Question: I have problem with activation of graphical layout. I want to see what I have done in XML, but graphical layout doesn't show any thing.
Also in res/layout, I right clicked on each XML files then went to "Open with/Legacy android drawable editor". Still nothing!
How can I activate it?
Thanks

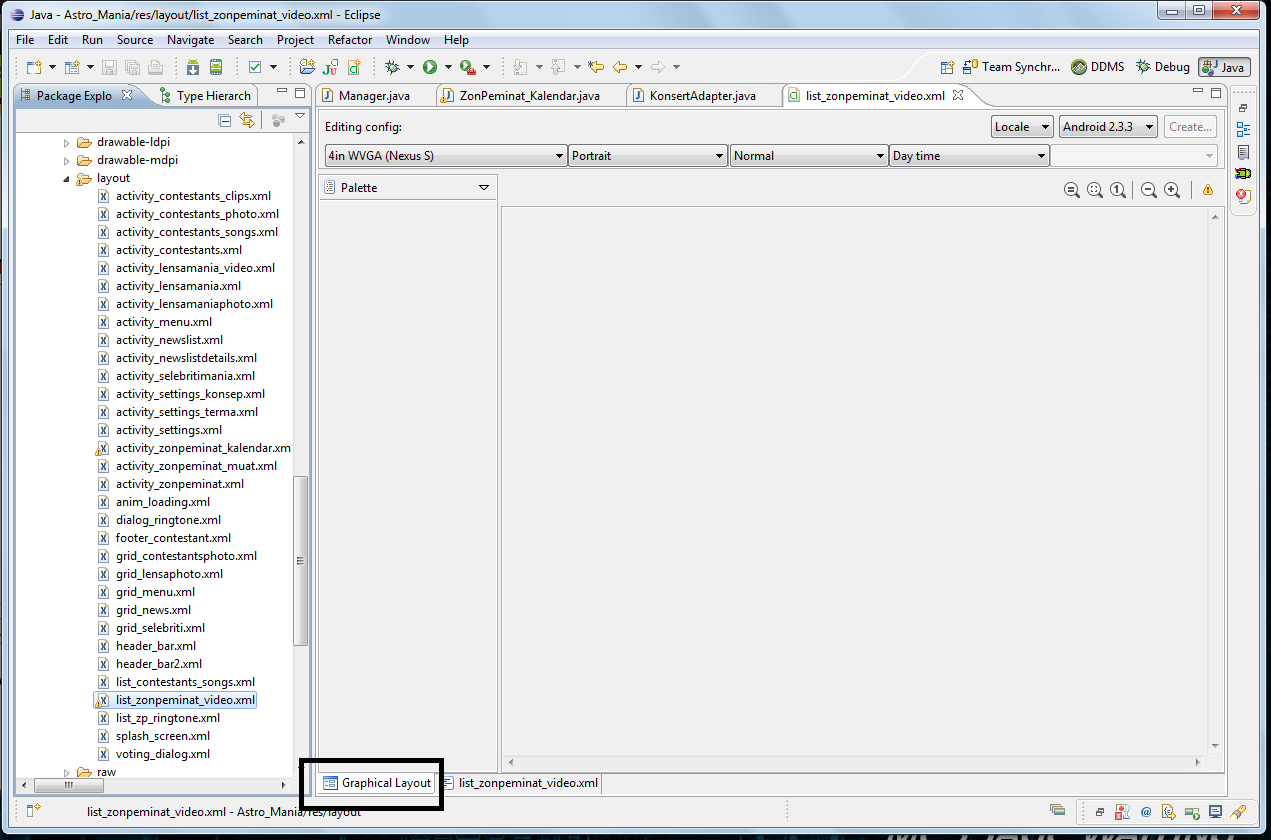
Answer: I have met the same problem sometimes,but close and reopen the file and it was ok,I just don't know why...